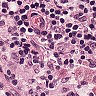
Metastatic tissue present: no